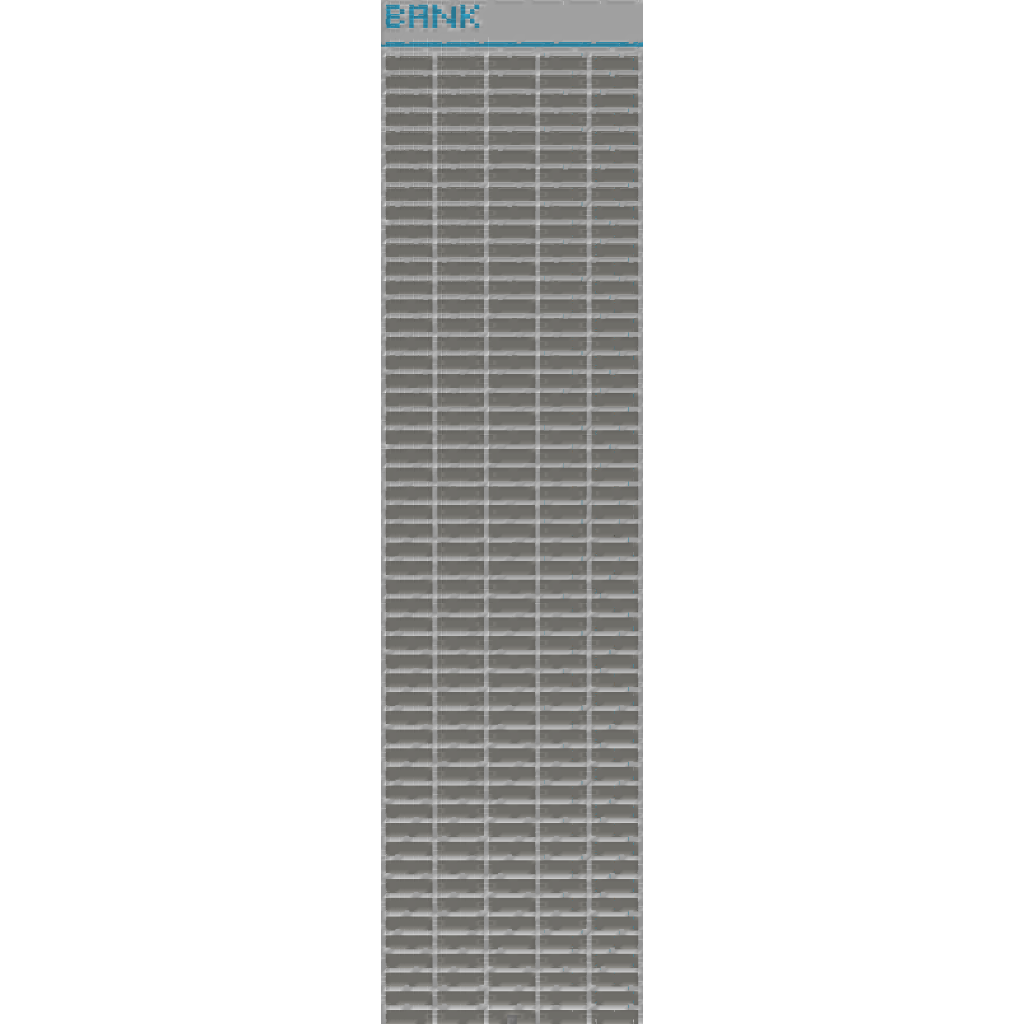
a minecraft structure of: Bank office